Question: I have a folder structure like <URL> and I'm trying to load the 'News' model inside my controller:
'''
<?php
/**
* Login
*/
class Admin_NewsController extends Zend_Controller_Action {
public function preDispatch() {
$layout = Zend_Layout::getMvcInstance();
$layout->setLayout('admin');
}
public function init() {
$this->db = new Application_Admin_Model_DbTable_News();
}
public function indexAction() {
}
public function addAction() {
//$this->getHelper('viewRenderer')->setNoRender();
// Calls the Request object
$request = $this->getRequest();
if ($request->isPost()) {
// Retrieves form data
$data = array(
"new_title" => $request->getParam('txtTitle'),
"new_text" => htmlentities($request->getParam('txtNews')),
"new_image" => $request->getParam('upName'),
"new_published" => 1
);
// Inserts in the database
if ($this->db->addNews($data)) {
$this->view->output = 1;
} else {
$this->view->output = 0;
}
} else {
$this->view->output = 0;
}
$this->_helper->layout->disableLayout();
}
}
'''
And my :
'''
<?php
class Application_Admin_Model_DbTable_News extends Zend_Db_Table_Abstract
{
protected $_name = 'news';
public function addNews($data) {
$this->insert($data);
}
}
'''
Althoug I'm getting this error:

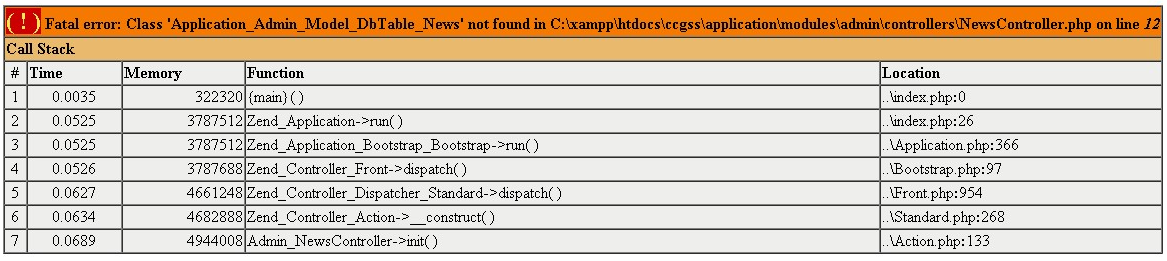
Answer: Since your News class belongs to the module, its name should be 'Admin_Model_DbTable_News', without 'Application_' prefix.
See more on autoloading within modules at <URL>